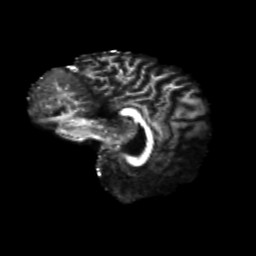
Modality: FA
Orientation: sagittal
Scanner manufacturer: siemens
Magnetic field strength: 3 T
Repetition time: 4.16 s
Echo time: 0.0806 s